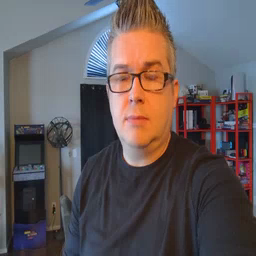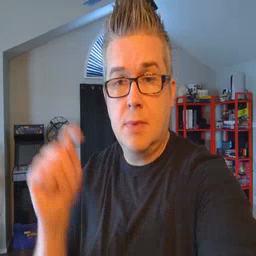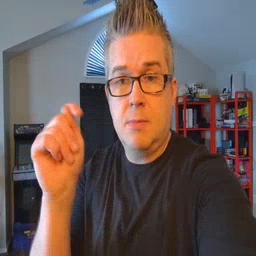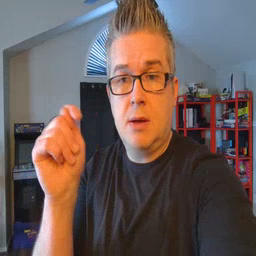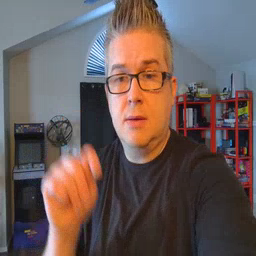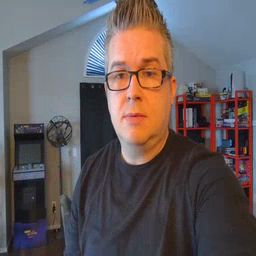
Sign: potty